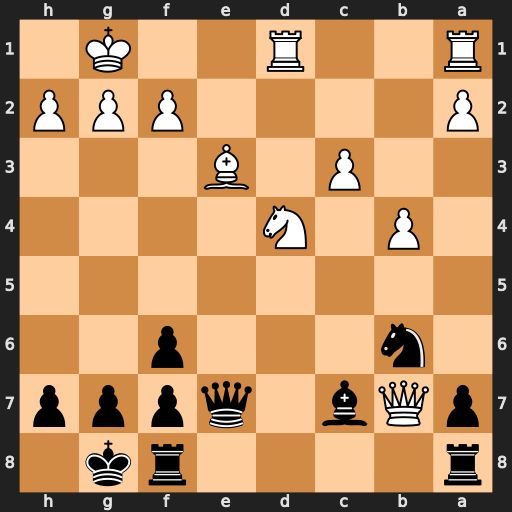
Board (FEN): r4rk1/pQb1qppp/1n3p2/8/1P1N4/2P1B3/P4PPP/R2R2K1
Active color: b
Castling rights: -
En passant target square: -
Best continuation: Bxh2+ Kxh2 Qxb7